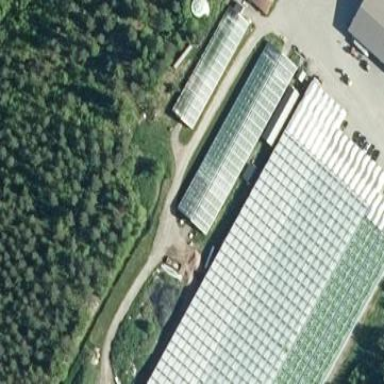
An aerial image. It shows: Greenhouse.